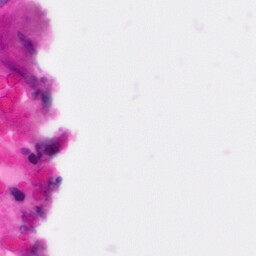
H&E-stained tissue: Pancreatic